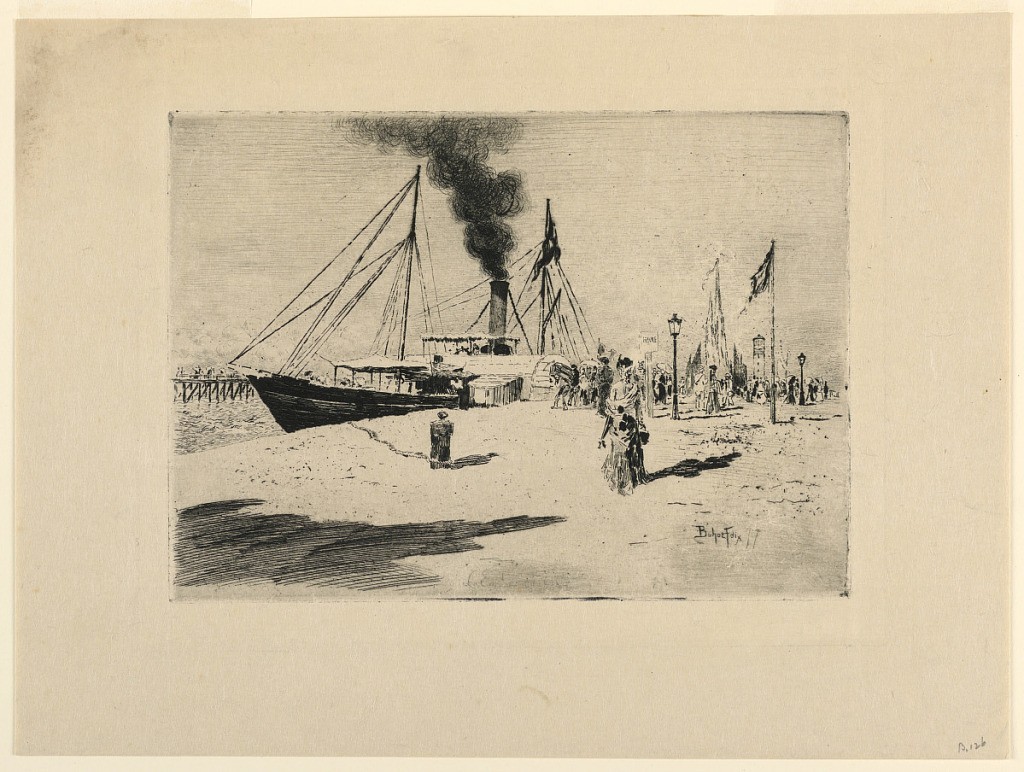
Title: Warf at Trouville
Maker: Félix Hilaire Buhot, French, 1847–1898
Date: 1878
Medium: Etching on mulberry paper
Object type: Print
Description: View of a wharf with several figures in background. At left, a boat for Le Harve as indicated by a sign on the wharf.